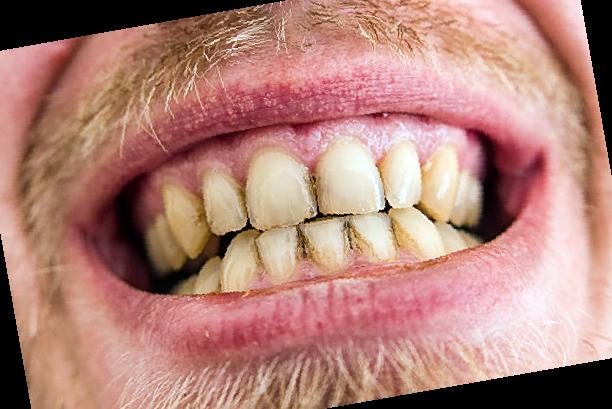
Condition: Calculus